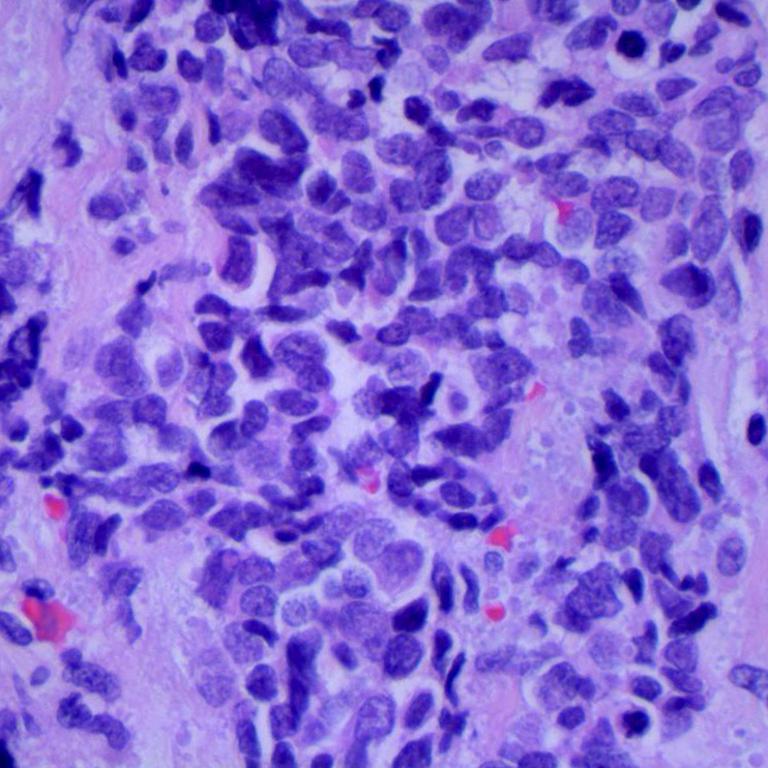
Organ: lung
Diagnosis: squamous carcinomas